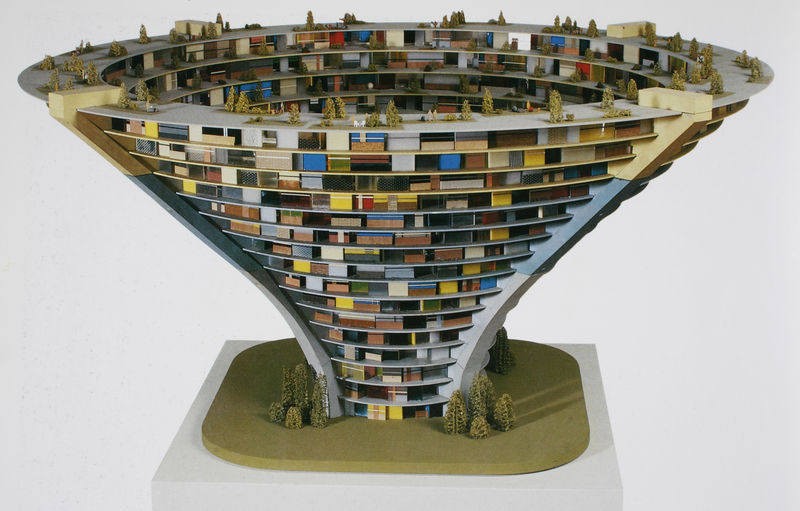
Titel: Trichterhaus, Modellansicht
Künstler: Walter Jonas
Schlagwörter: blau, fuß, schatten, weiß, bäume, gelb, grün, braun, bunt, grau, holz, licht, schwarz, anlage, gebäude, haus, rot, architektur, steine, rosa, balkon, terrasse, farbig, modell, dorf, platte, plinthe, foto, fotografie, photographie, eingang, wohnhaus, photo, geometrisch, farbfoto, etagen, geschosse, konsolen, konsole, trichter, pyramide, stockwerke, terrassen, spirale, aufnahme, fesnter, wohnungen, fundament, rundbau, hochhaus, babelturm, maket, trichterform